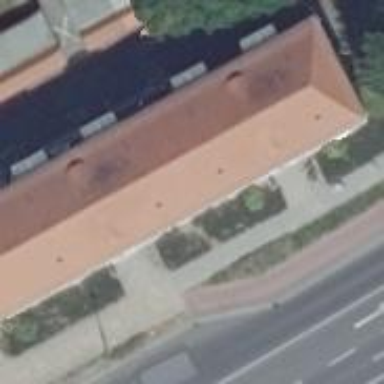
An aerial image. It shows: Wheat-colored apartment building with gabled roof made of roof tiles.